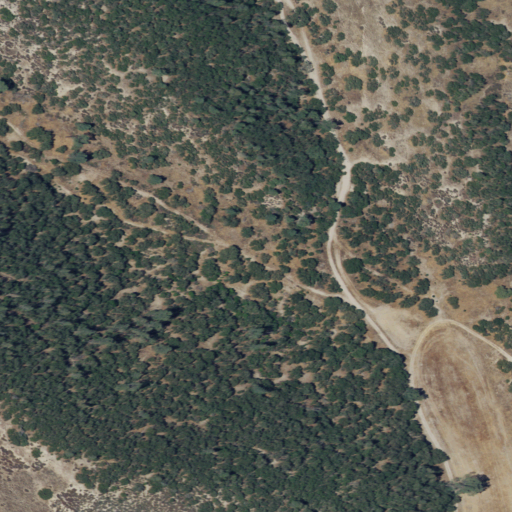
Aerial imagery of valley in California named Mincey Canyon containing shrub, mixed forest, grassland, and cultivated crops